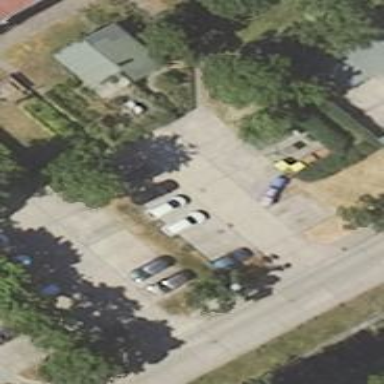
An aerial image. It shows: Road serving as parking aisle.